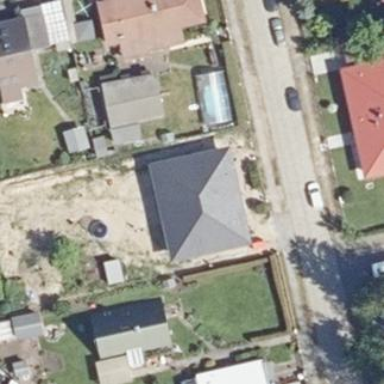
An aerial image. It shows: Detached residential building with hipped roof.